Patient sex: F
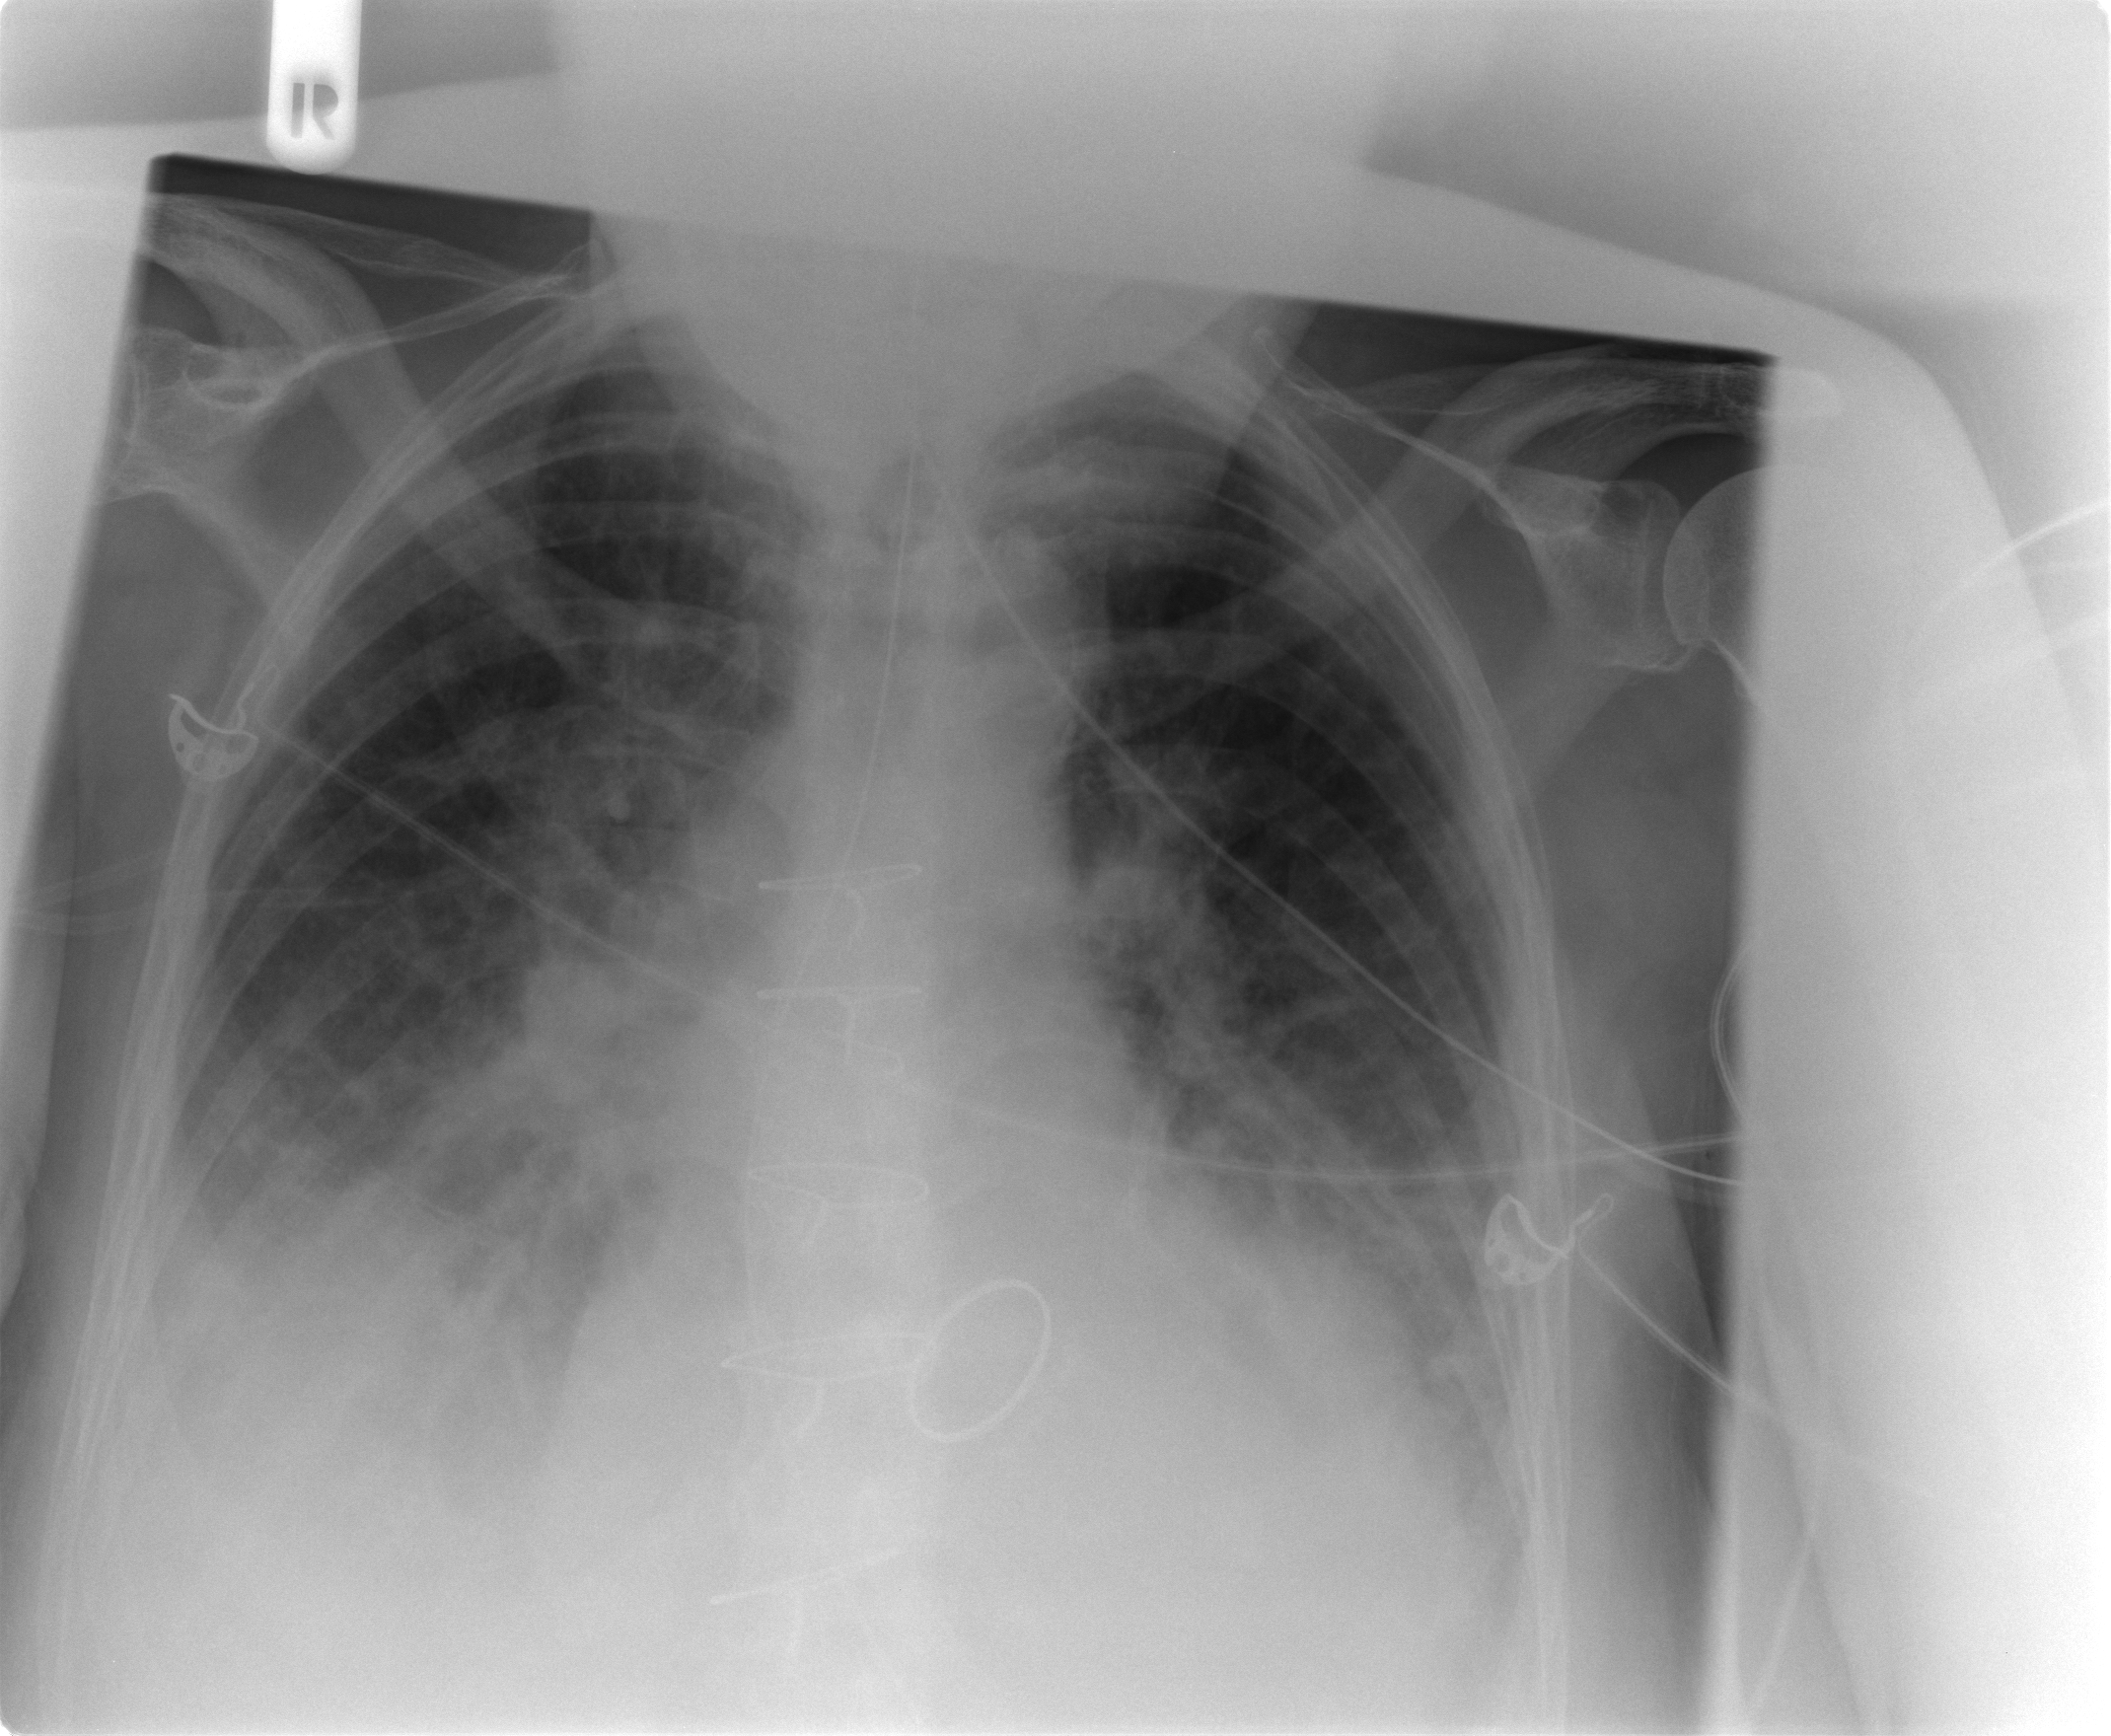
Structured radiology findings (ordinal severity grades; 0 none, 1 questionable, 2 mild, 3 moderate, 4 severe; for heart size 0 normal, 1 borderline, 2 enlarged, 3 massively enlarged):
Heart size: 2
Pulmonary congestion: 2
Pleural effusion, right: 3
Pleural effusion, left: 2
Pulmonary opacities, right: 3
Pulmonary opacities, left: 3
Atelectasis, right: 3
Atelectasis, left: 2